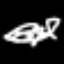
Label: squiggle